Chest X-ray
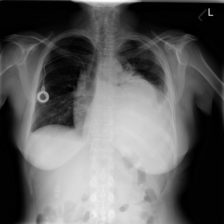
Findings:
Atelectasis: negative
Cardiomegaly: negative
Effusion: positive
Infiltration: negative
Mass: positive
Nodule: negative
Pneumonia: negative
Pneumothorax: negative
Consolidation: negative
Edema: negative
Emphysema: negative
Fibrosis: negative
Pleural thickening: negative
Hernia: negative